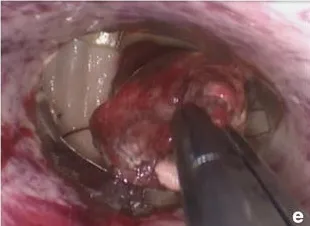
Intraoperative photographs of the mass resection procedure. E; Total en bloc resection of the mass was performed.
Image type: medical_photograph (other_medical_photograph)